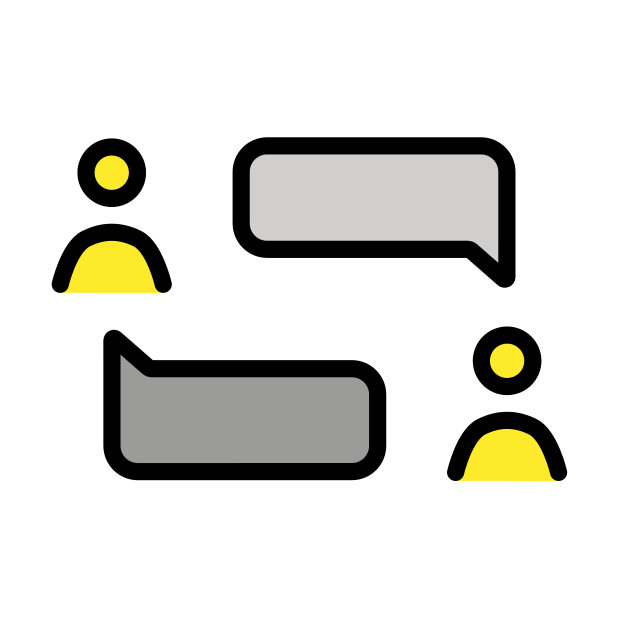
people dialogue